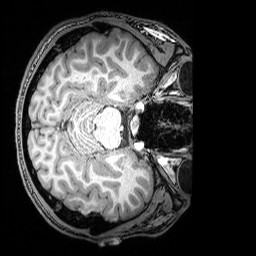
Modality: T1w
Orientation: axial
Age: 20
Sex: male
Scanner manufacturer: siemens
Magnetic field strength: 3 T
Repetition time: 2.53 s
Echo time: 0.00388 s